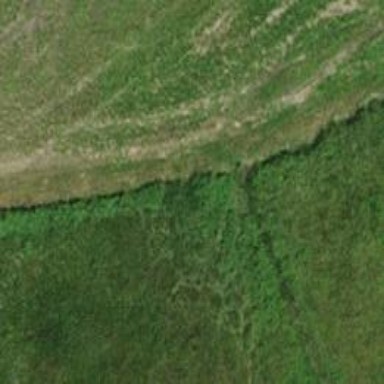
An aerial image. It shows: Ditch in the surroundings.